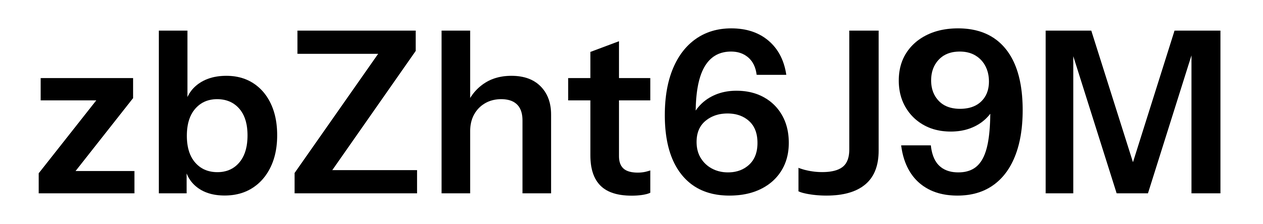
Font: InstrumentSans_SemiBold